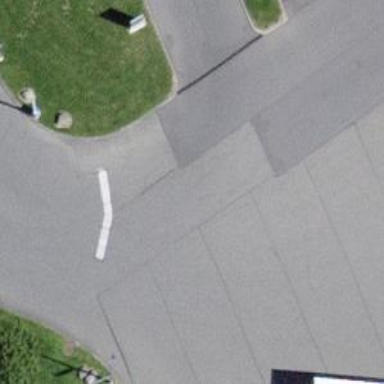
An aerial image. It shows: Asphalt parking aisle designated as service road.